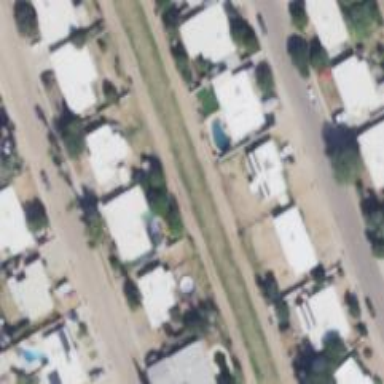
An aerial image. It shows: Alley classified as service road.